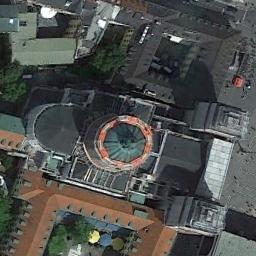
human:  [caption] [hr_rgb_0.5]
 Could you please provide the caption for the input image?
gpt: The church is surrounded by some buildings .

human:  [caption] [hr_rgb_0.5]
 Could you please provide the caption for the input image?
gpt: A church with a black roof with a turquoise tower on the roof, Many buildings around the church and roads and trees with many cars .

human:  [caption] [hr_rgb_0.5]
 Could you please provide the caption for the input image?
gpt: The church with a circular pointed tower and the rest of the church has a cross-shaped roof .

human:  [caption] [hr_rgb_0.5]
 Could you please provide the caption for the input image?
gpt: This is a church, Surrounded by houses in a square .

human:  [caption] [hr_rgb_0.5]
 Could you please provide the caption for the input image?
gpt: A church with a round roof with a brown building beside .